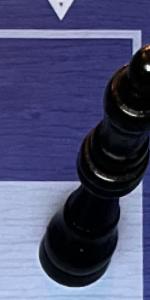
Label: Queen_Black